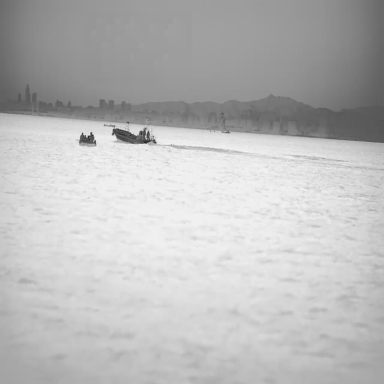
There are four bulk_carriers in the infrared image.